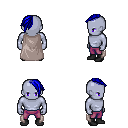
a pixel art fantasy rpg character, male body template, dark elf, purple skin, gray cape, magenta pants, blue long mohawk hairstyle, black shoes, four views (front, back, left, right), 2x2 character sprite sheet, small pixel art, hard edges, no anti-aliasing